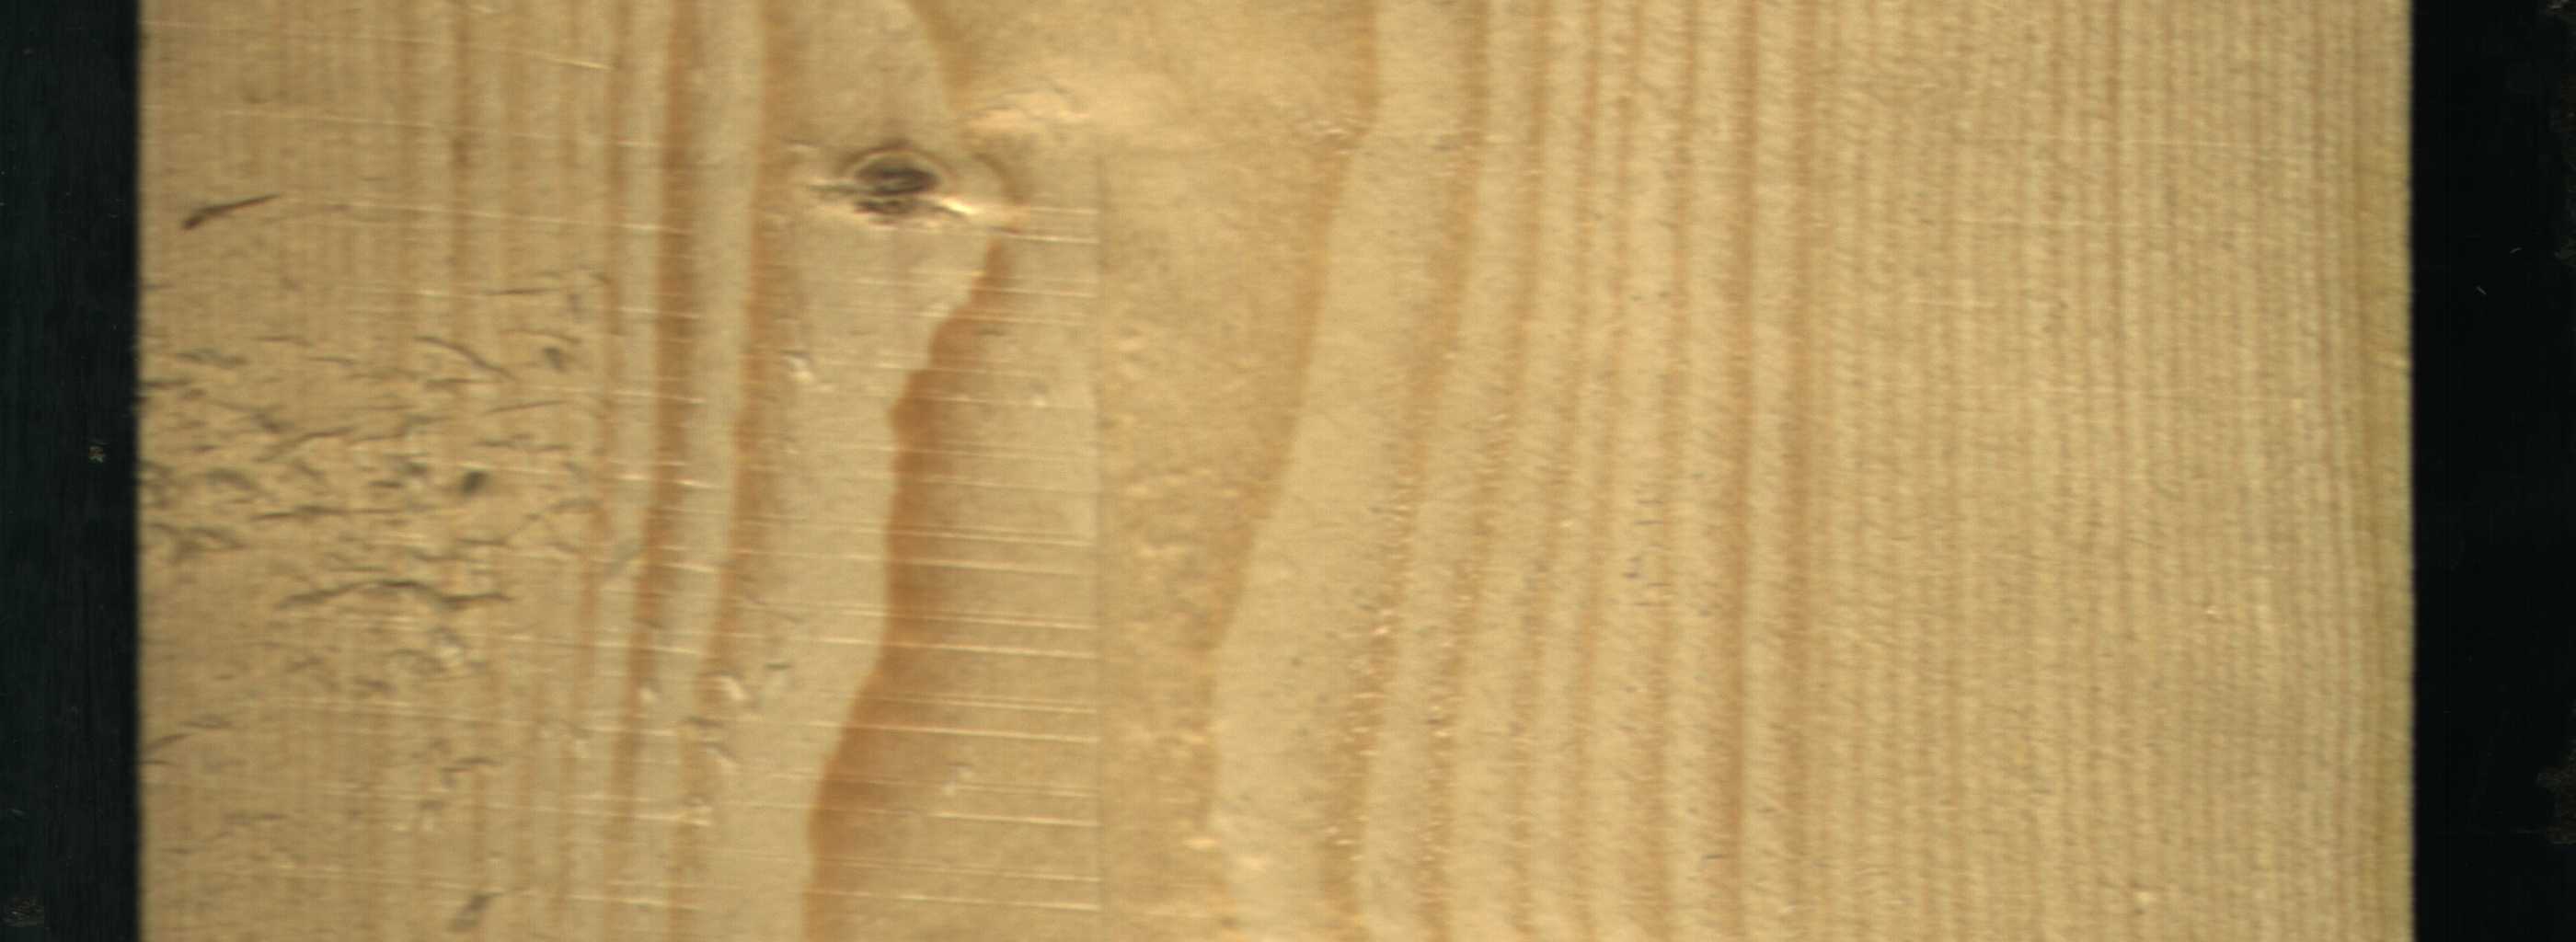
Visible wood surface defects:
Live_Knot